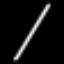
Label: line